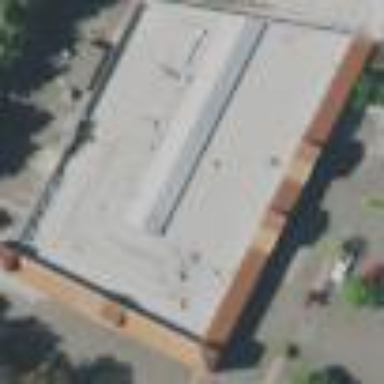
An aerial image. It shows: Retail building.